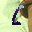
Label: 6